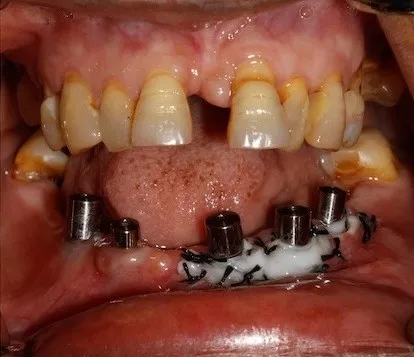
Day 1 after surgery, PRF membrane whitish in colour.
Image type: medical_photograph (other_medical_photograph)